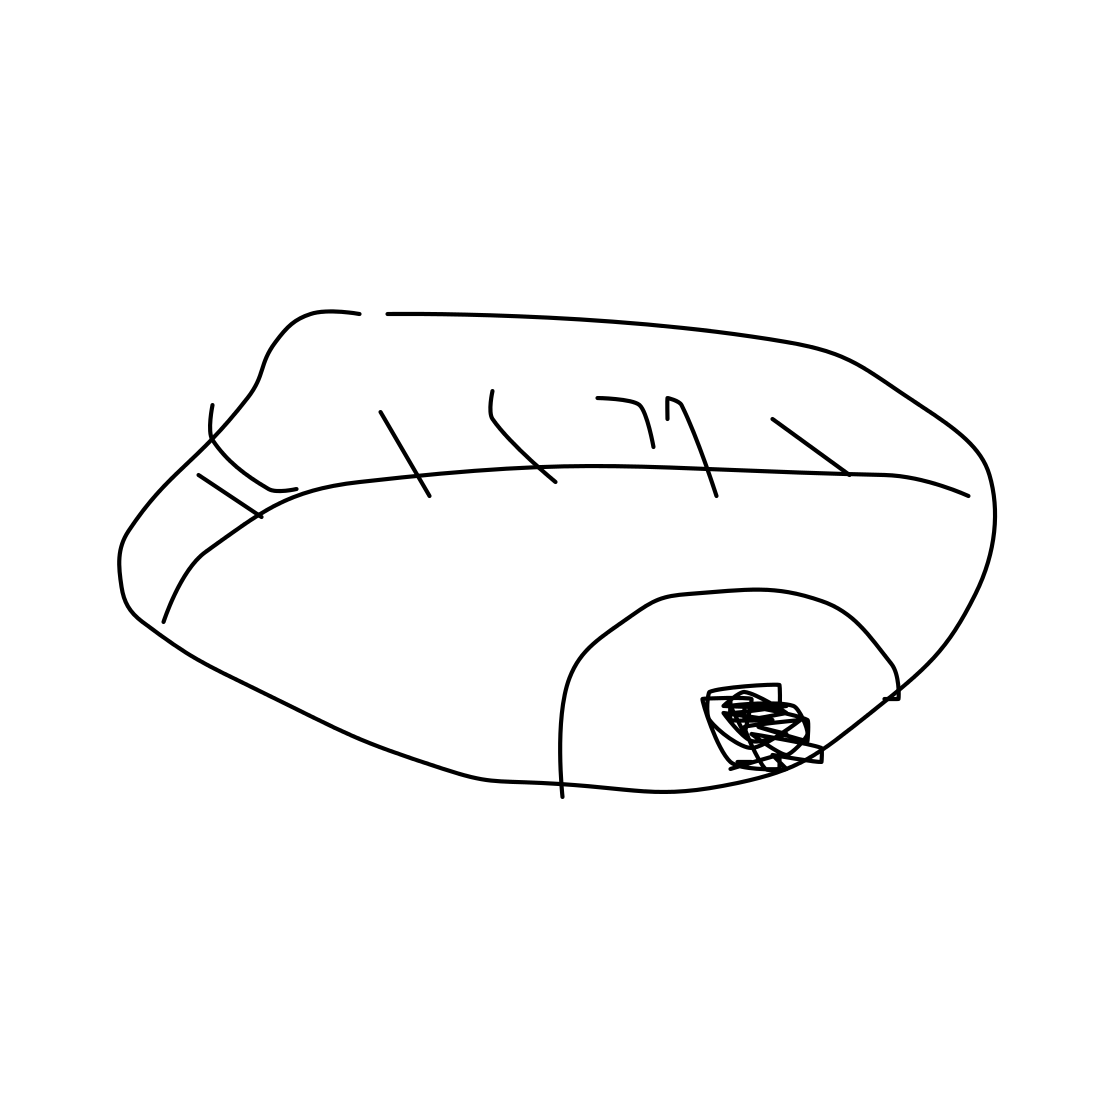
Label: eye